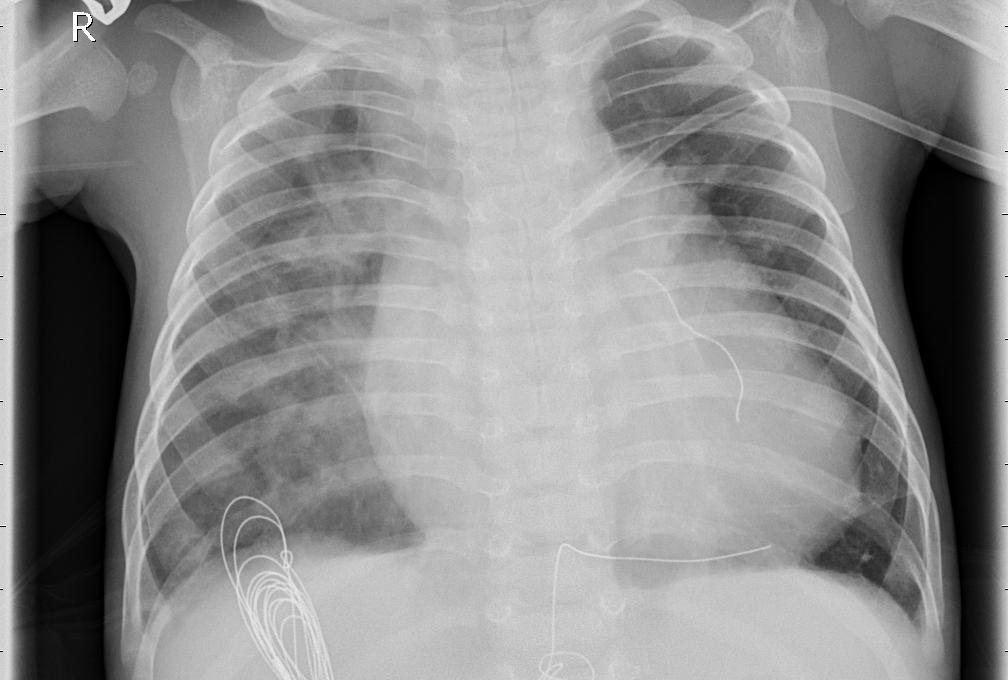
Diagnosis: PNEUMONIA